Interaction volume radius: 10 \u00c5
Interaction volume height: 25 \u00c5
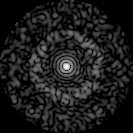
Disorder parameter: 0.8516